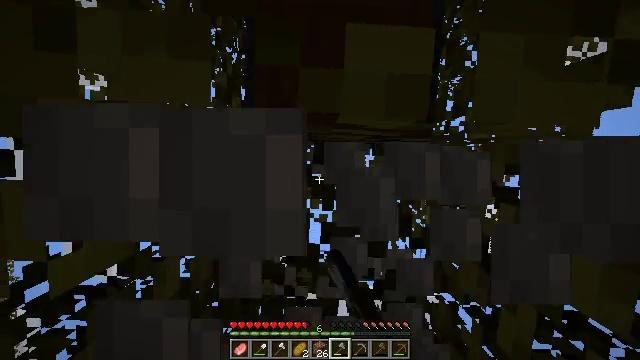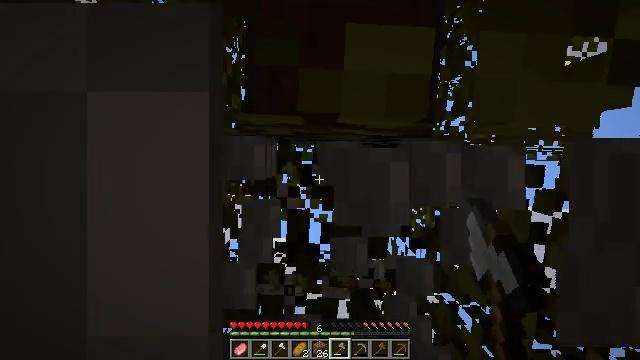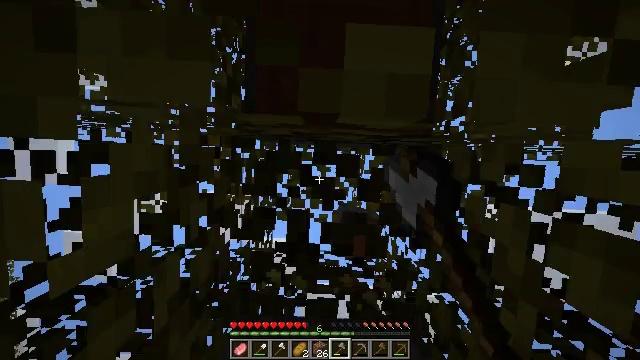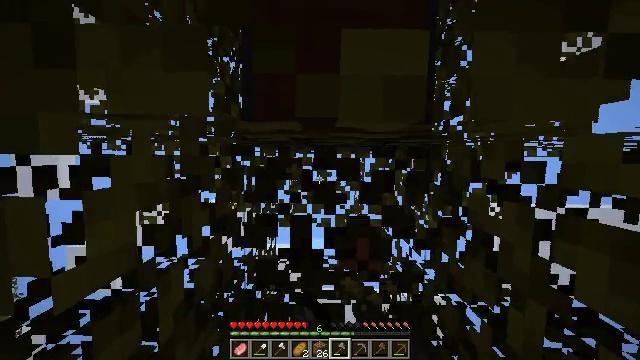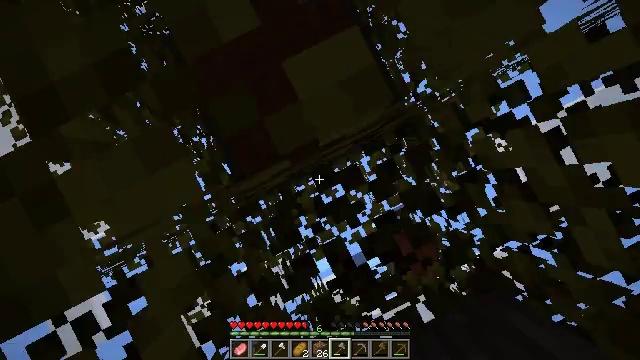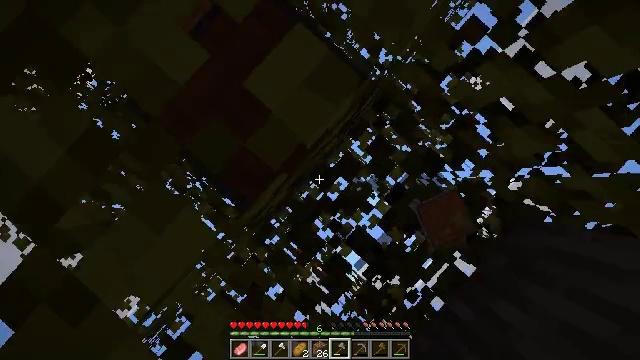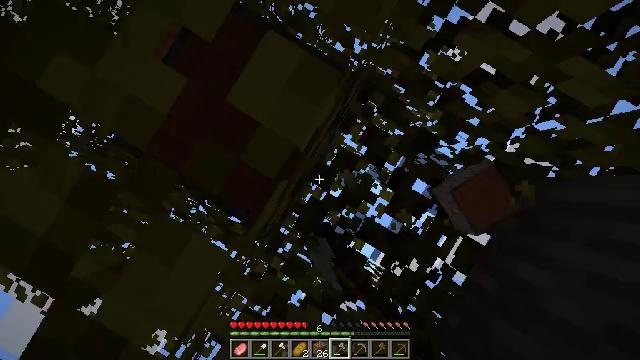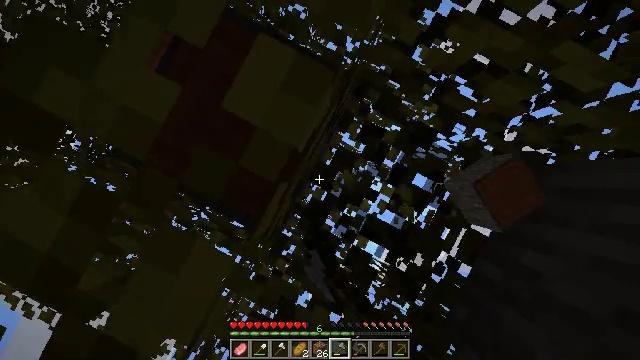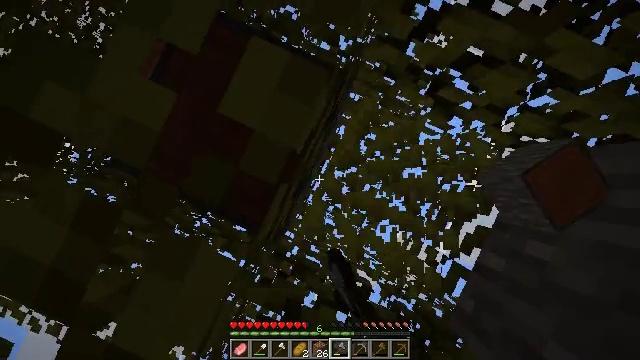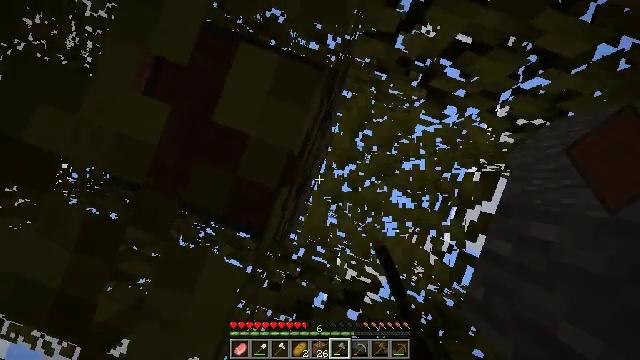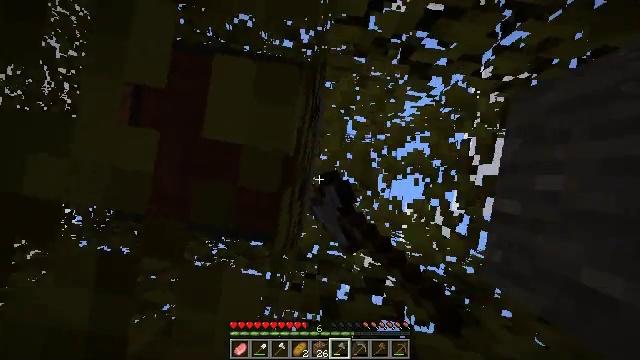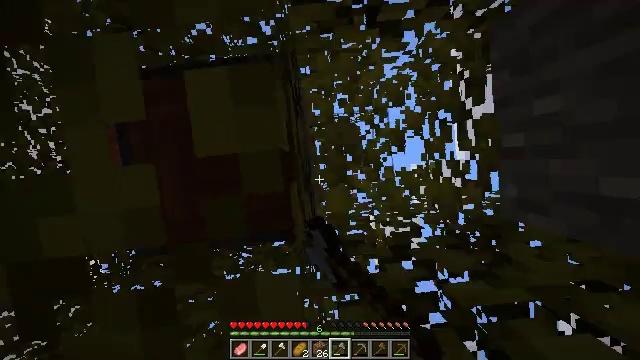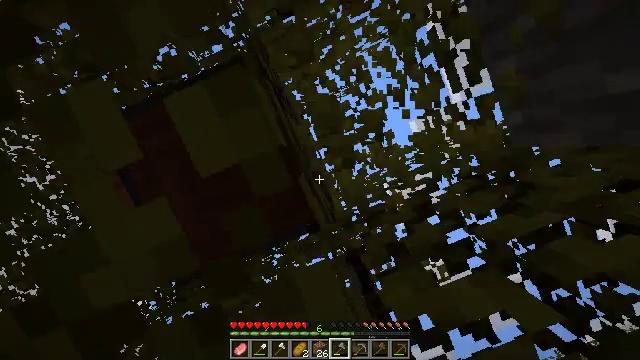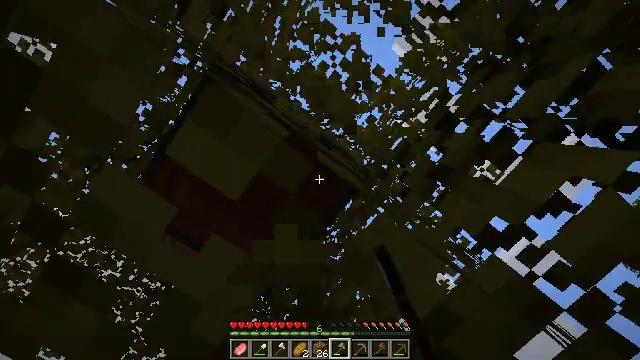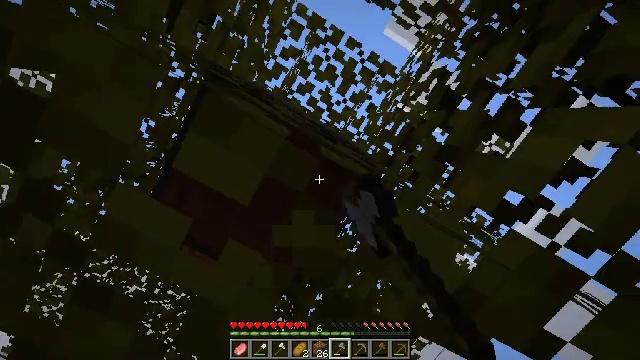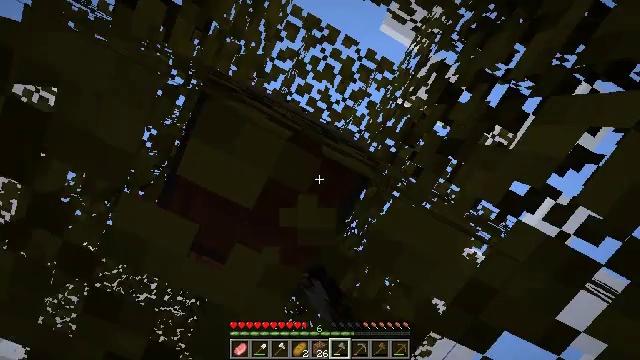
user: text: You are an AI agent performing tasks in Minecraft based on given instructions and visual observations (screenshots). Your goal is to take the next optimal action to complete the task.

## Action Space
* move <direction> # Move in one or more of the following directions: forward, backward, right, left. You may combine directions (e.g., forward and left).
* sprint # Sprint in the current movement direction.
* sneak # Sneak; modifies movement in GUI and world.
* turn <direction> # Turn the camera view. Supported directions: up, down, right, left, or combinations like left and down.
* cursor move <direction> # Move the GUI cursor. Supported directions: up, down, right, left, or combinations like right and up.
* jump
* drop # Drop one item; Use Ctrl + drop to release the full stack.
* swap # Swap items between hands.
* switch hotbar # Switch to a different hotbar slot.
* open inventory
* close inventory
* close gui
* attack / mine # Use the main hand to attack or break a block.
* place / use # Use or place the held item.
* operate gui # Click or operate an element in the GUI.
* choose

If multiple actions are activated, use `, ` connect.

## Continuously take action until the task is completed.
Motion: motion action
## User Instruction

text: Gather acacia leaves by breaking them.
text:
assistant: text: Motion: attack / mine
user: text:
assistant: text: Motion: attack / mine
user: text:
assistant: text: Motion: turn left and up, attack / mine
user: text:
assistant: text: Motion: turn left and up, attack / mine
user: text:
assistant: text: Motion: turn left and up, attack / mine
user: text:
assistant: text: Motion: turn left and up, attack / mine
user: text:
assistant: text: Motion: turn left and up, attack / mine
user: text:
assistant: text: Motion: turn left and up, attack / mine
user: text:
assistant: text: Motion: turn left, attack / mine
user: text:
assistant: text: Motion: turn left and down, attack / mine
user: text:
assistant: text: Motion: turn left and down, attack / mine
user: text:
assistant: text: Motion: turn left and down, attack / mine
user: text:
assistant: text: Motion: turn left and down, attack / mine
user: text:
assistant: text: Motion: turn left and down, attack / mine
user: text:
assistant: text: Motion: turn left, attack / mine
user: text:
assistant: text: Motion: turn left, attack / mine
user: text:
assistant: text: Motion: turn left, attack / mine
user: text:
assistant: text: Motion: attack / mine
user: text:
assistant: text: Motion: turn left, attack / mine
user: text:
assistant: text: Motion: turn left, attack / mine
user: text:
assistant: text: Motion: attack / mine
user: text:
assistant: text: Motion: attack / mine
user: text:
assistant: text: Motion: attack / mine
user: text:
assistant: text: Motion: attack / mine
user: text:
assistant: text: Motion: attack / mine